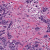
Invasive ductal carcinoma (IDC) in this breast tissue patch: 1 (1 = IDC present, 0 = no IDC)